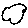
Label: cloud